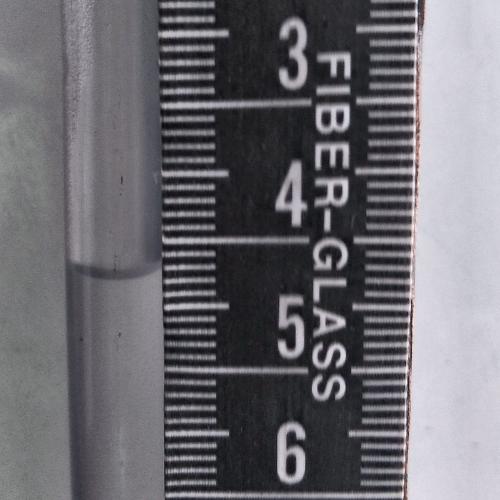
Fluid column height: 4.7 cm